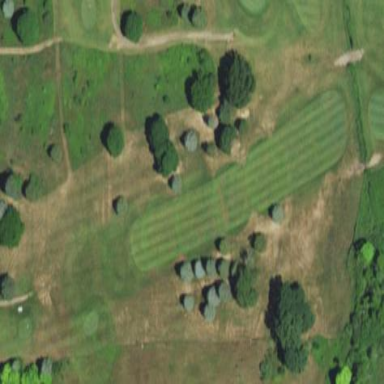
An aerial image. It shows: Rough area on the golf course covered with grassland.